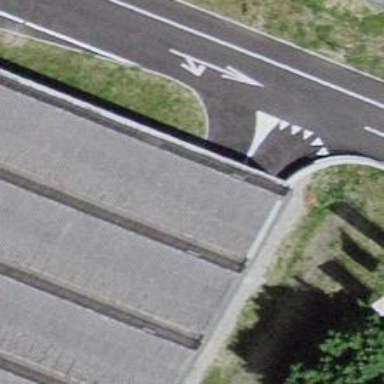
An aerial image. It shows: Parking aisle designated as service road.